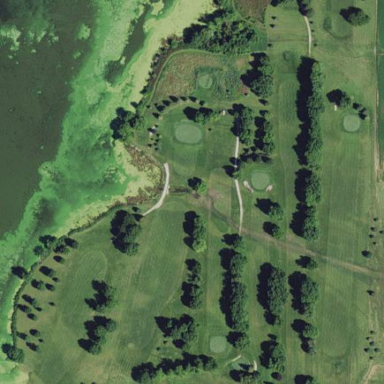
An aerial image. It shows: Golf course surrounded by greenery.